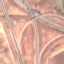
Land use / land cover: Highway